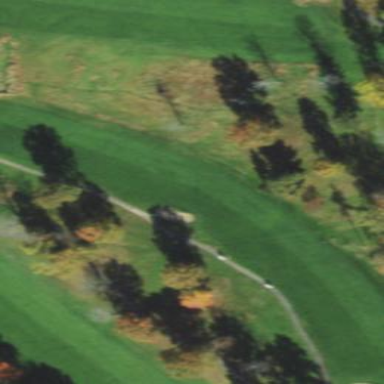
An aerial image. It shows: Rough area in golf course.